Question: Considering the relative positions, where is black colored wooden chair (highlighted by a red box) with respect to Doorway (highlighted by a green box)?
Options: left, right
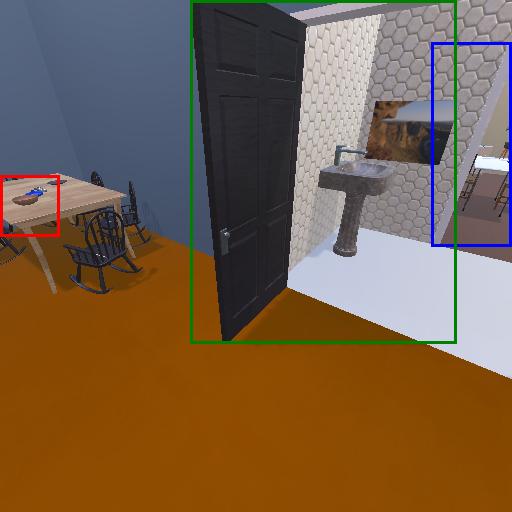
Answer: left